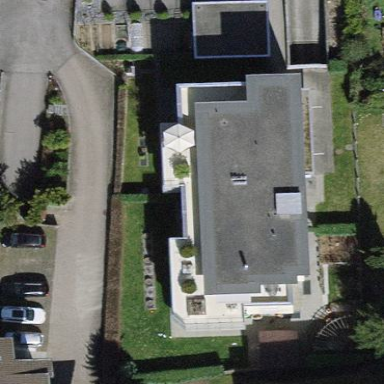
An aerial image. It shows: Flat-roofed building.